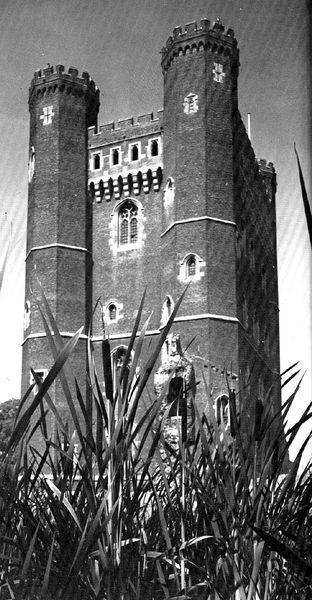
Titel: Norfolk, Caister Castle, Westturm
Künstler: Edwin Smith
Standort: (GB England Norfolk) (EU - GB - England - Norfolk)
Schlagwörter: berg, himmel, weiß, fenster, schwarz, gebäude, gras, wiese, alt, stein, hügel, schilf, gitter, fensterläden, turm, linien, symmetrie, hoch, grashalme, zinnen, foto, fotografie, photographie, burg, orientalisch, türme, festung, schwarz weiß, mittelalter, romanik, fotographie, graß, photografie, schießscharten, romanisch, verteidigung, wehrturm, maurisch, zargen, fotofrafie, 4